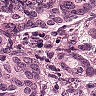
Metastatic tissue present: yes